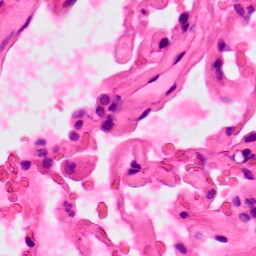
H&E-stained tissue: Lung